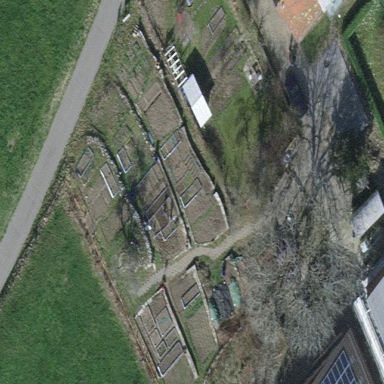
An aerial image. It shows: Area designated for allotments.